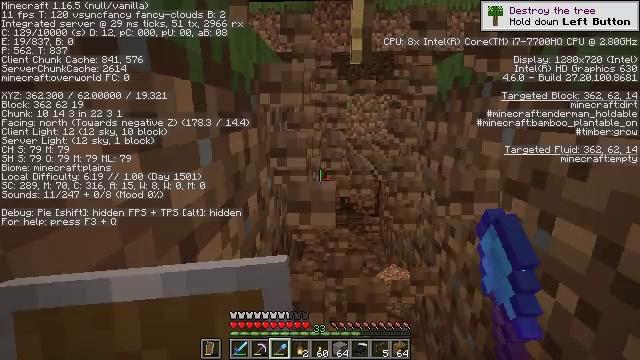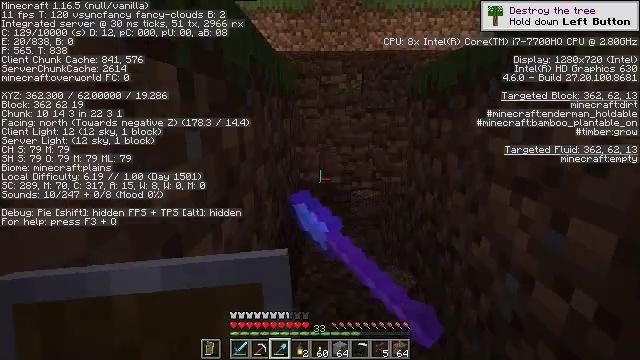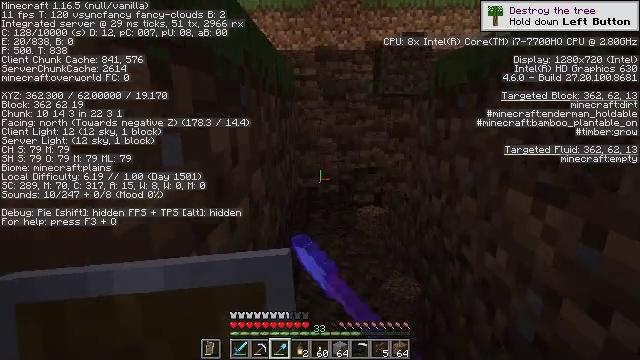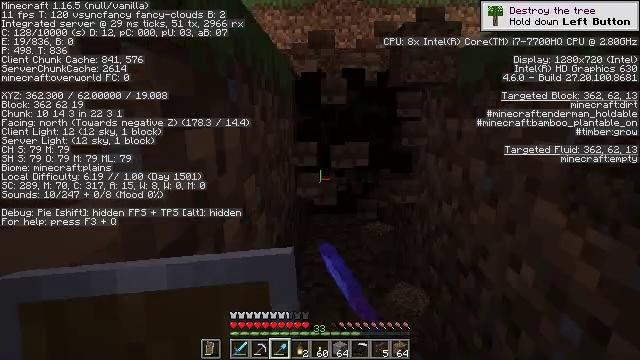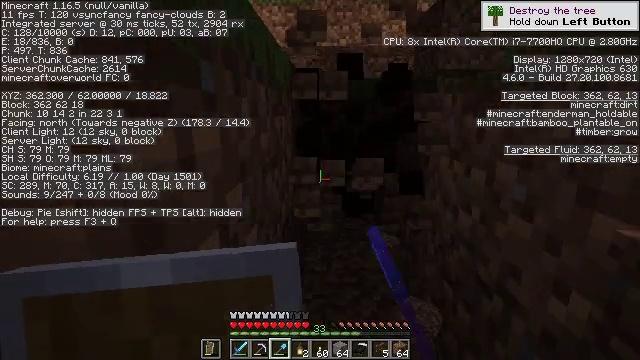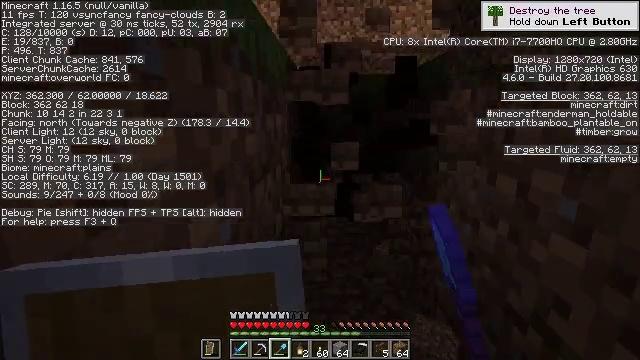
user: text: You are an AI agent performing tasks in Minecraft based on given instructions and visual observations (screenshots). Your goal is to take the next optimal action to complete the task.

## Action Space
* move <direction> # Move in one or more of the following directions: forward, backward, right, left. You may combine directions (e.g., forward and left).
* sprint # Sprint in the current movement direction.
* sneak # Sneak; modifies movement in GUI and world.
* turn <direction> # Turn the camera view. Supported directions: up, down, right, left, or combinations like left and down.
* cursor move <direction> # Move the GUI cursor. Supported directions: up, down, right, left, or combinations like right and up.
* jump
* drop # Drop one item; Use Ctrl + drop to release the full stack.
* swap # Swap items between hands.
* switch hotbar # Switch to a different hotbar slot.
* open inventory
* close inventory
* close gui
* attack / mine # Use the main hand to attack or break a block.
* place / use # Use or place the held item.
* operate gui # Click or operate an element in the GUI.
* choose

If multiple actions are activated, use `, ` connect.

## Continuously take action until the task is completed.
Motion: motion action
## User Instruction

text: Gather dirt.
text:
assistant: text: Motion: attack / mine
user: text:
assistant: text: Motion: move forward, attack / mine
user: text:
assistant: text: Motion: move forward, attack / mine
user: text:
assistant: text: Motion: move forward, attack / mine
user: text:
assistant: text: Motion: move forward, attack / mine
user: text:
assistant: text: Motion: attack / mine